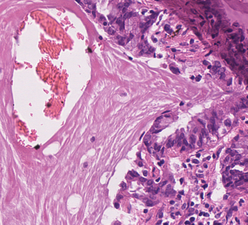
Tumor epithelial tissue: yes
Tumor-associated stroma tissue: yes
Normal tissue: no